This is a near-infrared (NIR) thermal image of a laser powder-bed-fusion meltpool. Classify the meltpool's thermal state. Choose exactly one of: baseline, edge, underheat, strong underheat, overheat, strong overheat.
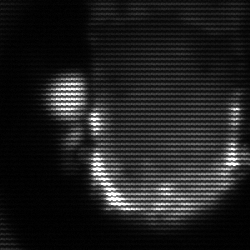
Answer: baseline